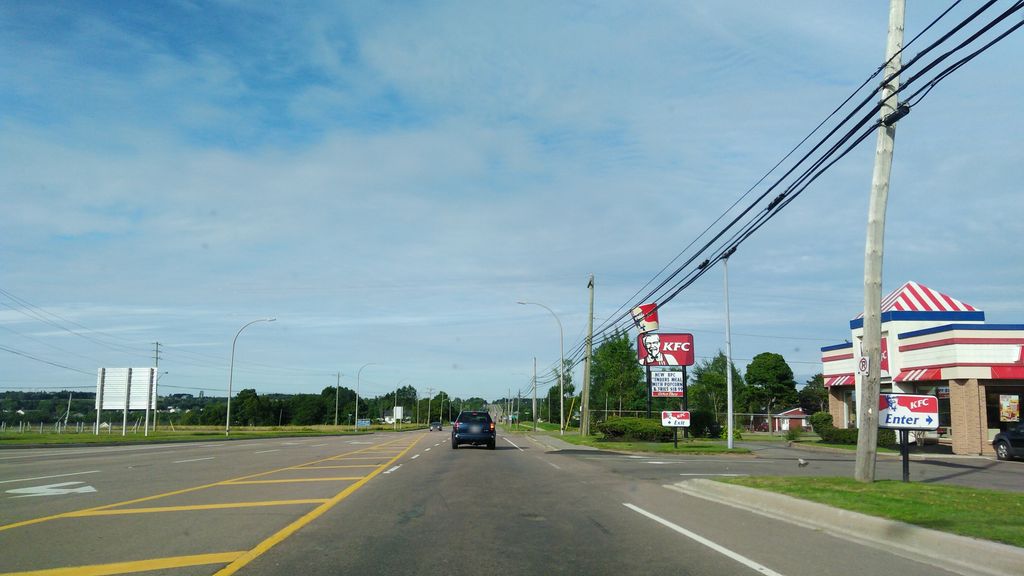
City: charlottetown